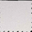
Piece: xx